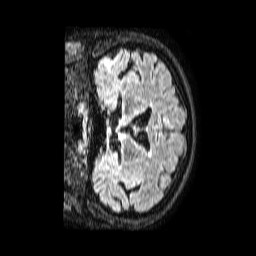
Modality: FLAIR
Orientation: coronal
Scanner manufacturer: philips
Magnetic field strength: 1.5 T
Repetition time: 4.8 s
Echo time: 0.3 s